Question: I have a tuple of :
'''
var a = new Tuple<int, int, int>(1,2,3);
'''
My question :
is there any way (by '/// remark' or something else ), to add a short description to the object types ?
the first 3 can be confusing....
How can I know that item1 is refering to "age" and not to "Number of fingers" ?

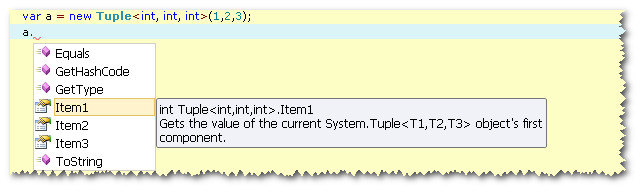
Answer: No. The 'Tuple' class is only intended to be used internally within a method; if you intend to make the data available publicly, you should define a 'class' or 'struct' with properties for each of your values.
However, if you want to give meaningful names to your values, you could use anonymous types instead. These are (not just intended) to only be used internally within a method.
'''
var a = new { Name = "ABC", Age = 33, NumberOfFingers = 10 };
int age = a.Age;
'''

: If you're convinced you want to return a tuple from your method, then my suggestion would be to explain its structure within the documentation for the return value of your method.
'''
/// <summary>
/// Retrieves personal information about the person.
/// </summary>
/// <returns>
/// A tuple containing the following information:
/// <list type="bullet">
/// <item><see cref="Tuple{T1,T2,T3}.Item1"/>: The name of the person.</item>
/// <item><see cref="Tuple{T1,T2,T3}.Item2"/>: The age of the person.</item>
/// <item><see cref="Tuple{T1,T2,T3}.Item3"/>: The number of fingers the person has.</item>
/// </list>
/// </returns>
public Tuple<string, int, int> GetPerson()
{
return Tuple.Create("ABC", 33, 10);
}
'''
If you want it to show up in IntelliSense, place your explanation in the '<summary>'.